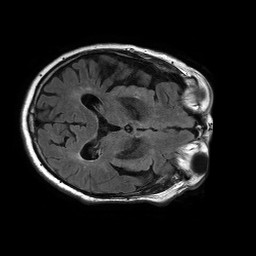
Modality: FLAIR
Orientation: axial
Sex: male
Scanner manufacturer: philips
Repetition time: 11 s
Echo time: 0.125 s